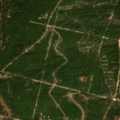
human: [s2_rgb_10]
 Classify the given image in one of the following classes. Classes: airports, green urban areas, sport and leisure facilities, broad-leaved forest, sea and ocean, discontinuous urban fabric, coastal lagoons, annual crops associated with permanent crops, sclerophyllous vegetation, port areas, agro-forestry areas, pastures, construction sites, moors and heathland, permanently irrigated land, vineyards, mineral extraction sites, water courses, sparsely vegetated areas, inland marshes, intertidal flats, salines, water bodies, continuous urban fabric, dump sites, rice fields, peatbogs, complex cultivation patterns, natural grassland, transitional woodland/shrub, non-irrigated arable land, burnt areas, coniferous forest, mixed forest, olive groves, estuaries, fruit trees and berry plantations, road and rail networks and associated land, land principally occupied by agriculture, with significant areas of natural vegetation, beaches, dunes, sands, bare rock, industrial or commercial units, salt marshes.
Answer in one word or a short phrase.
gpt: coniferous forest, mixed forest, moors and heathland